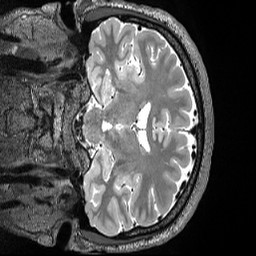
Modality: T2w
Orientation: coronal
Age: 30
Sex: male
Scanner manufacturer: siemens
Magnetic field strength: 3 T
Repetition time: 3.2 s
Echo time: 0.563 s